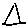
Label: triangle